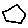
Label: hexagon